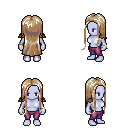
a pixel art fantasy rpg character, female body template, dark elf, purple skin, leather shoulder armor, magenta pants, white blonde extra-long hairstyle, bracelets, four views (front, back, left, right), 2x2 character sprite sheet, small pixel art, hard edges, no anti-aliasing